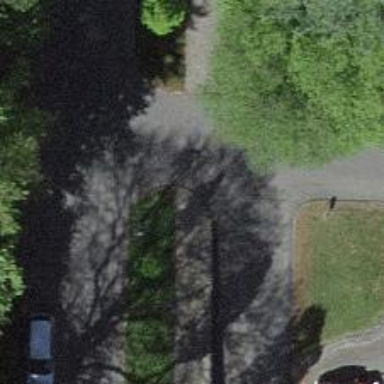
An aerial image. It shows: Footway with sett surface.